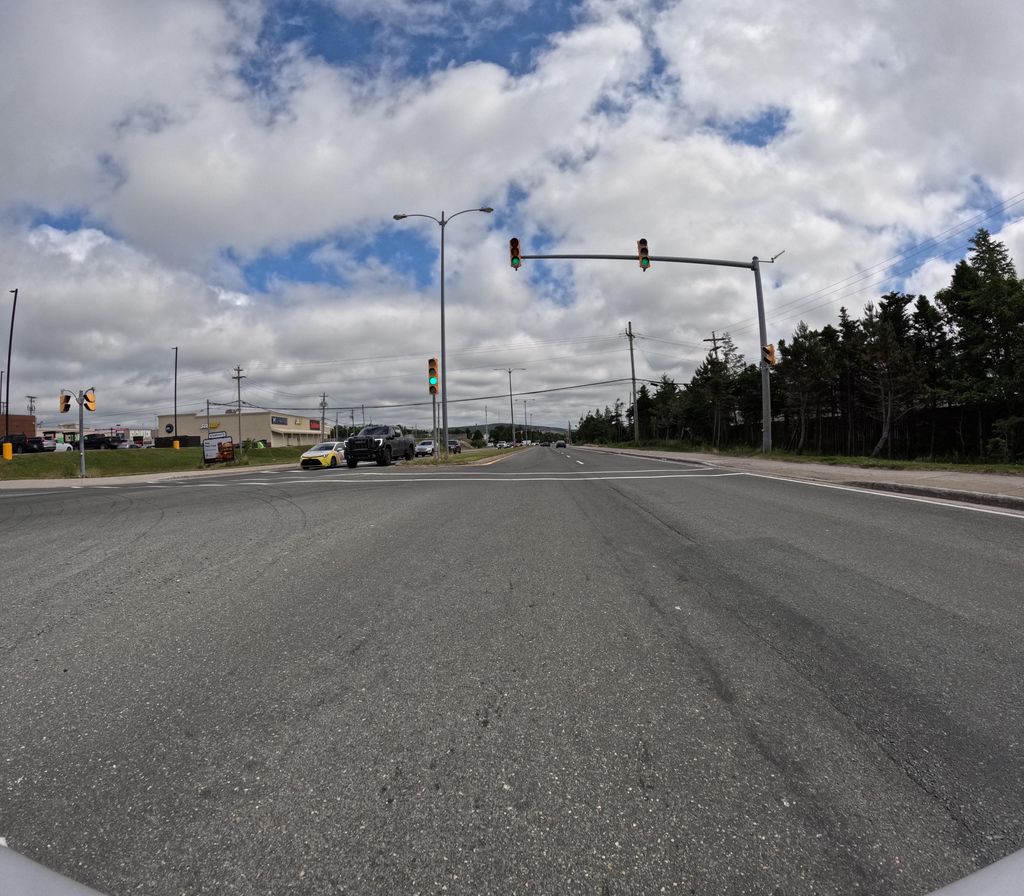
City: st_johns